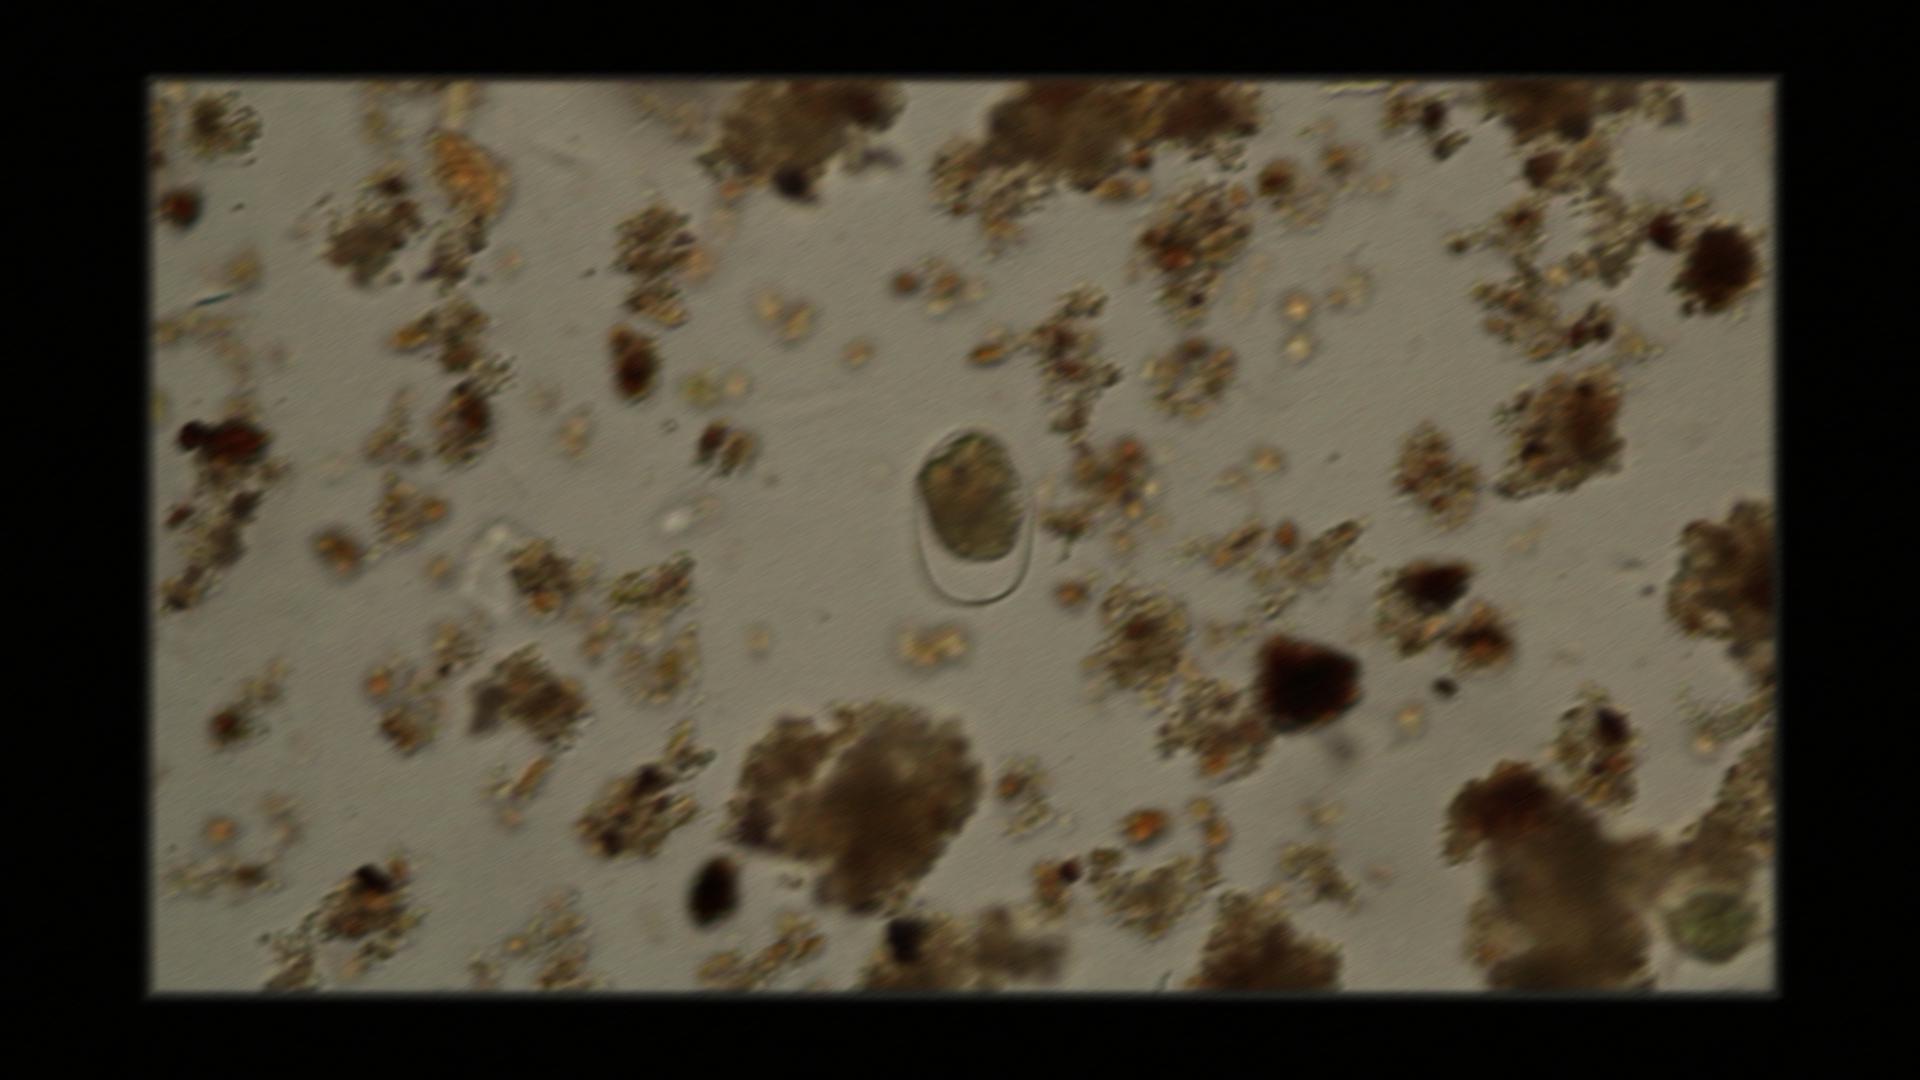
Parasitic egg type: Hookworm egg